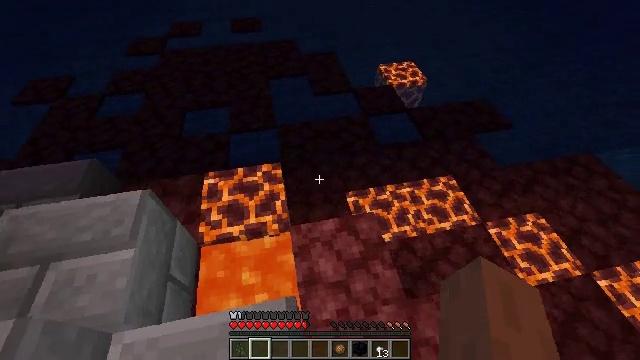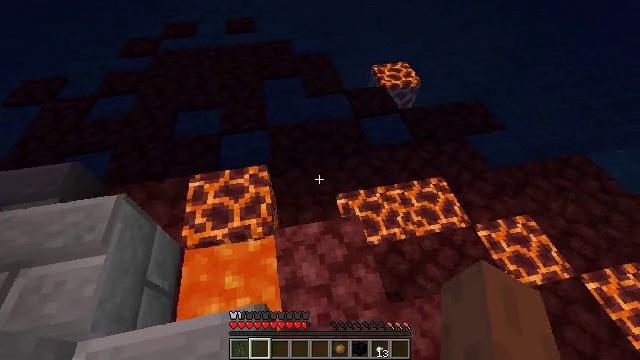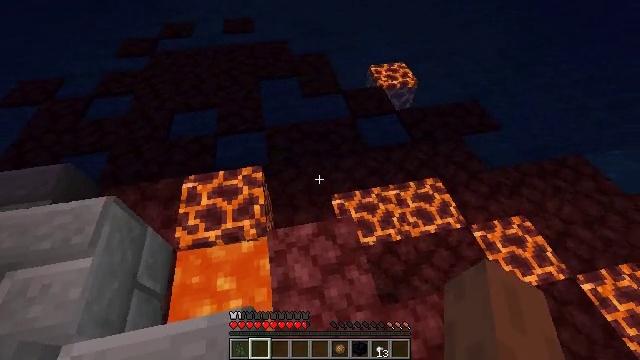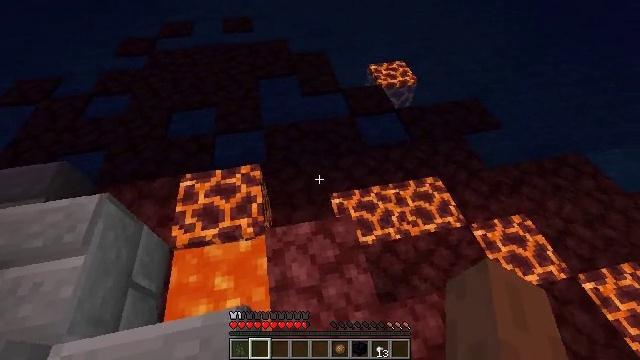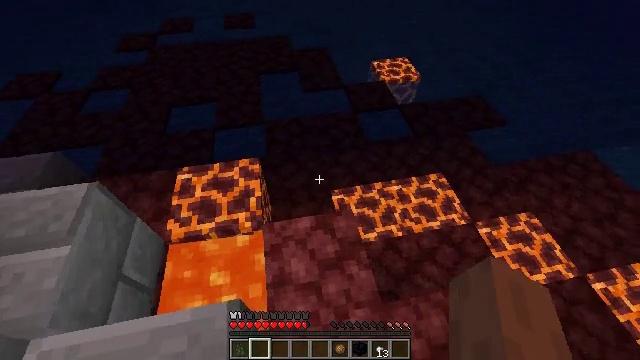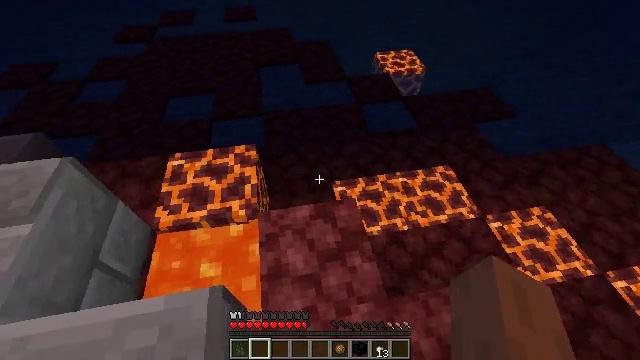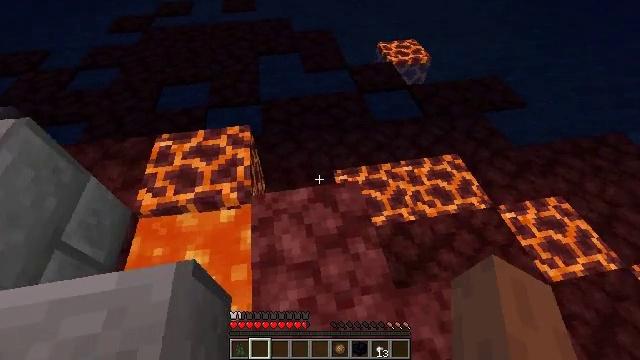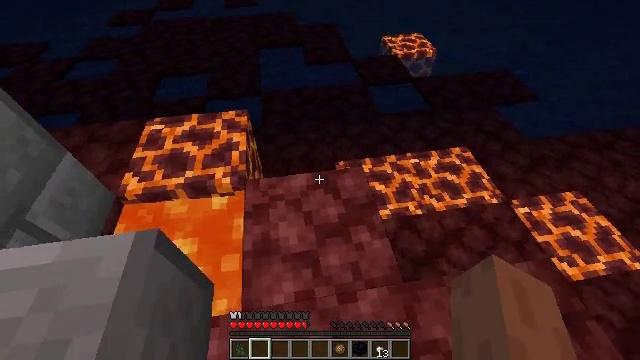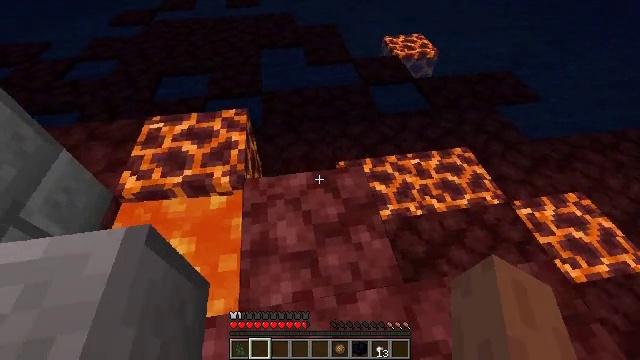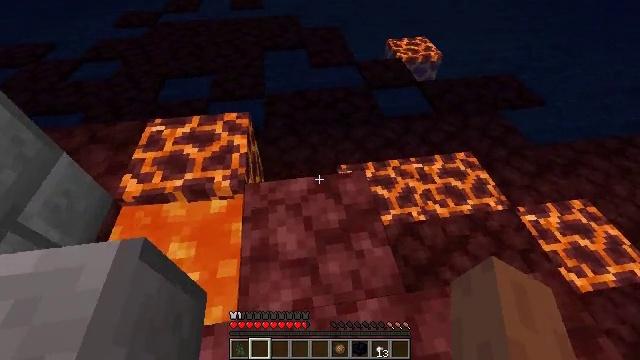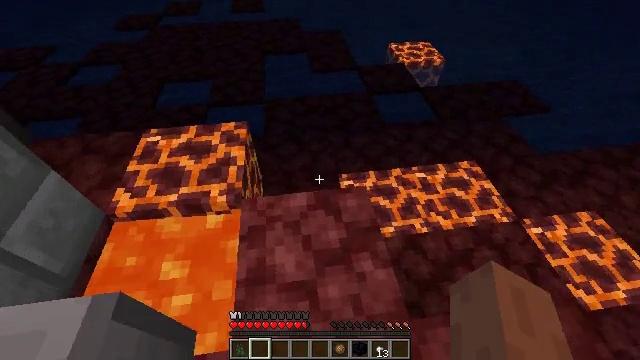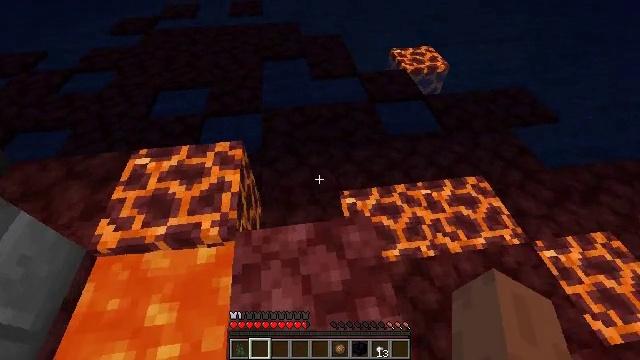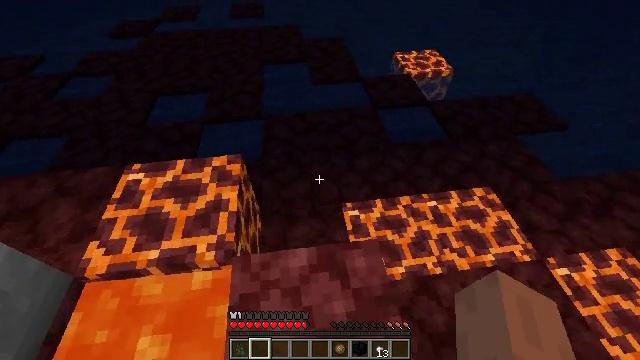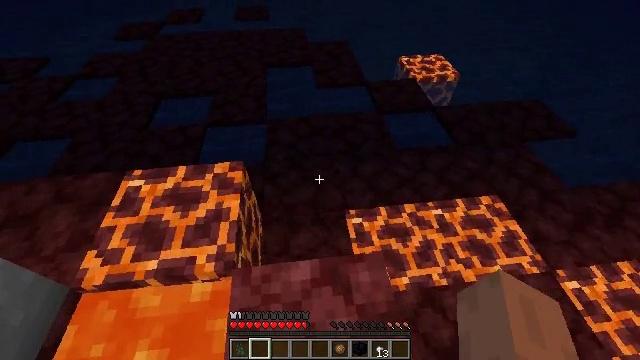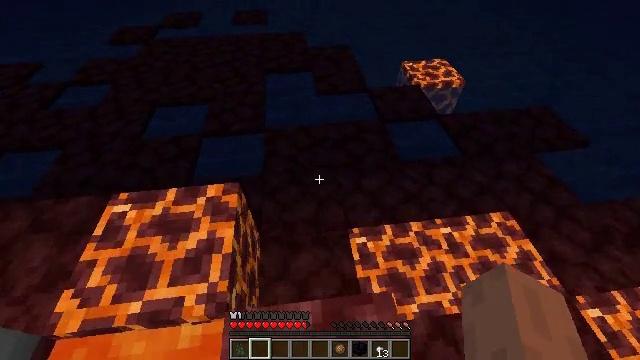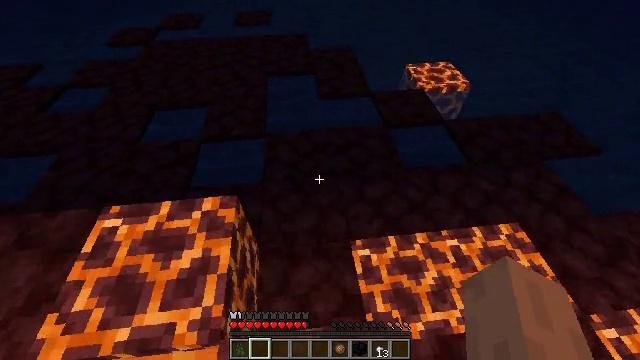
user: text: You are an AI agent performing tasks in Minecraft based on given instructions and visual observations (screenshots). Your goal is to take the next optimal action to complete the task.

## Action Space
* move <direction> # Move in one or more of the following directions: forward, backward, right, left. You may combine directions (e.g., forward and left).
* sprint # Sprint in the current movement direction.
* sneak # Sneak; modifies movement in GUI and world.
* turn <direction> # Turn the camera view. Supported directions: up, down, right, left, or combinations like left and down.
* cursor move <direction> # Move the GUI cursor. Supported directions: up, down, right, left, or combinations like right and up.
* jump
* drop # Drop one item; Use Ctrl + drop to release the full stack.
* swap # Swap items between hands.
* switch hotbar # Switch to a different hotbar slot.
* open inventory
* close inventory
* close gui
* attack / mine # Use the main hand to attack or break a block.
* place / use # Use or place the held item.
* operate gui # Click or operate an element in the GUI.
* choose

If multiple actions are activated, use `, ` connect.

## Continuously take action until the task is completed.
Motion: motion action
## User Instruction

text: Gather the sea lantern with a pickaxe.
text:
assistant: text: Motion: no_op
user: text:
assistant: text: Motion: no_op
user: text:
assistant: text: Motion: no_op
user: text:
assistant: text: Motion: no_op
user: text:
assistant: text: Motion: no_op
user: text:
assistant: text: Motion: no_op
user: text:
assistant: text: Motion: no_op
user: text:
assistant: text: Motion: no_op
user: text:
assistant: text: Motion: move forward
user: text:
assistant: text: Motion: move forward
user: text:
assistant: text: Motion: move forward
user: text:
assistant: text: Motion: move forward
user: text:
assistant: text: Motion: move forward
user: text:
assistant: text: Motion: move forward
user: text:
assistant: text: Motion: move forward
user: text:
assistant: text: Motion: move forward
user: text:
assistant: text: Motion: move forward, turn left
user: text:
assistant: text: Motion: move forward, turn left
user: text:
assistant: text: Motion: move forward, turn left
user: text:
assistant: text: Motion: move forward
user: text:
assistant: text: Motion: move forward
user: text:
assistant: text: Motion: move forward, turn up
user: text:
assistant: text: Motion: move forward, turn up
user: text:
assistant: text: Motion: move forward, turn right and up
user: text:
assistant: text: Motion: move forward, turn right and up
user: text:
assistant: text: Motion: move forward, turn up
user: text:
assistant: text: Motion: move forward
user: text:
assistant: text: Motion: move forward
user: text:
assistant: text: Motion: move forward
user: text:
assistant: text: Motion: move forward